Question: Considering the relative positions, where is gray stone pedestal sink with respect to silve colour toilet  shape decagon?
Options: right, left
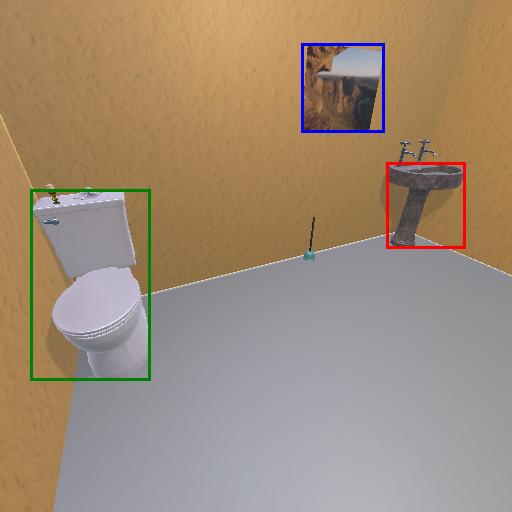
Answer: right